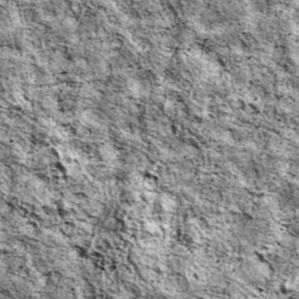
Label: non_frost